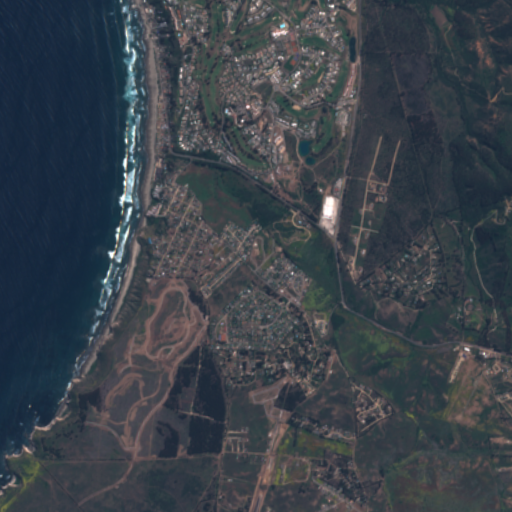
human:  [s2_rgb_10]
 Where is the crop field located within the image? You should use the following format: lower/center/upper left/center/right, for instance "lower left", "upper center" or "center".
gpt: The crop field is located in the lower right of the image.
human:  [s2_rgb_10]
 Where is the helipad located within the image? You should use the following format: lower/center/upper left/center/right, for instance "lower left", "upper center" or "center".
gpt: The helipad is located in the upper center of the image.
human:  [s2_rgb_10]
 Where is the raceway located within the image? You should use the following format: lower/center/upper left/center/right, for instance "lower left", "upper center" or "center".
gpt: The raceway is located in the upper left of the image.
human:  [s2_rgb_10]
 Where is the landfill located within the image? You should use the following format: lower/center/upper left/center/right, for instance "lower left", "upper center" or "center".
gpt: There is no landfill in the image.